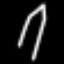
Label: pencil